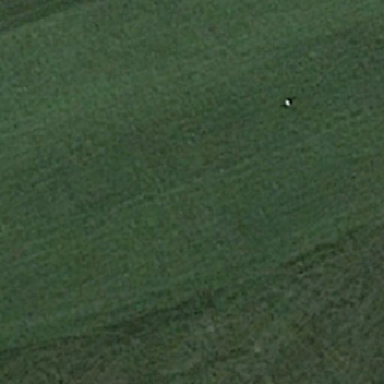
Grasslands are green smooth and infinite .